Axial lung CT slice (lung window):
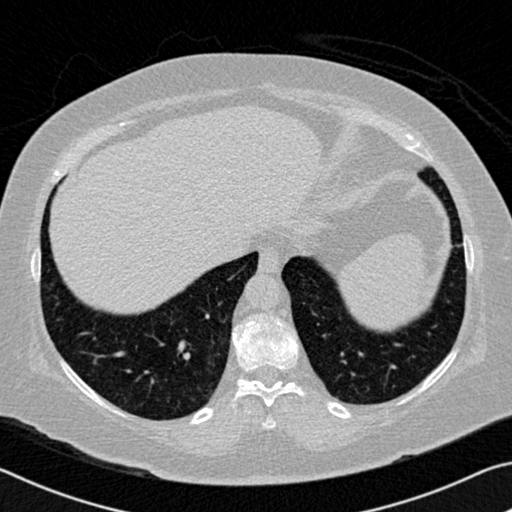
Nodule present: no